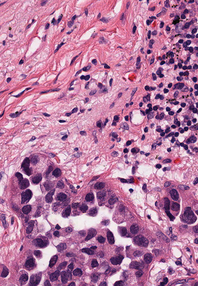
Tumor epithelial tissue: yes
Tumor-associated stroma tissue: yes
Normal tissue: no